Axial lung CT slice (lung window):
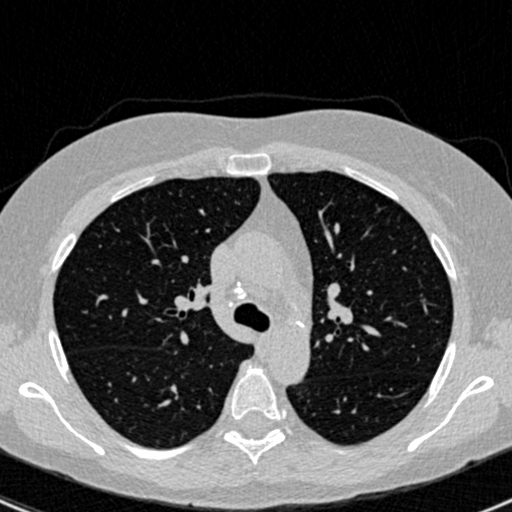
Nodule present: no